Question: I am drawing the text on the image. text is drawn without any problem , but my text is dynamic sometimes its more characters or sometimes its less.
From below image you can see " , in that doesn't come .
I want all the Message to be displayed in the next line, because my Message is dynamic and i want to display it in 320 *480 size of image, here i am displaying small image just for testing purpose .
This is the Code for drawing Text :
'''
-(UIImage *)addText:(UIImage *)img text:(NSString *)text1{
int w = img.size.width;
int h = img.size.height;
//lon = h - lon;
CGColorSpaceRef colorSpace = CGColorSpaceCreateDeviceRGB();
CGContextRef context = CGBitmapContextCreate(NULL, w, h, 8, 4 * w, colorSpace, kCGImageAlphaPremultipliedFirst);
CGContextDrawImage(context, CGRectMake(0, 0, w, h), img.CGImage);
CGContextSetRGBFillColor(context, 0.0, 0.0, 1.0, 1);
char* text = (char *)[text1 cStringUsingEncoding:NSASCIIStringEncoding];
CGContextSelectFont (context, // 3
"Helvetica-Bold",
15,
kCGEncodingMacRoman);
CGContextSetTextDrawingMode(context, kCGTextFill);
CGContextSetRGBFillColor(context, 255, 255, 255, 1);
CGContextShowTextAtPoint(context, 4, 52, text, strlen(text));
CGImageRef imageMasked = CGBitmapContextCreateImage(context);
CGContextRelease(context);
CGColorSpaceRelease(colorSpace);
return [UIImage imageWithCGImage:imageMasked];
}
'''

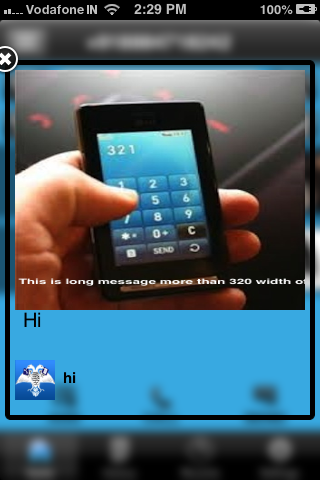
Answer: Use a UIImageView to display your image and add a UILabel as the subview of UIImageView.
1.configure your UILabel first:
'''
[yourLabel setNumberOfLines:0];
[yourLabel setLineBreakMode:NSLineBreakByWordWrapping];
'''
2.get your label frame with the contents length
'''
- (CGRect)labelFrameWithText:(NSString *)text
{
CGRect rect;
// the font of your text
UIFont *font = [UIFont systemFontOfSize:15.0];
NSDictionary *attributes = @{NSFontAttributeName: font};
// the first parametric CGSize is the max size that the rect's size can be
CGRect boundingRect = [title boundingRectWithSize:CGSizeMake(youImageWidth, 100.0)
options:NSStringDrawingUsesLineFragmentOrigin
attributes:attributes
context:nil];
//the rect of the UILabel
//This method returns fractional sizes (in the size component of the returned CGRect); to use a returned size to size views, you must use raise its value to the nearest higher integer using the ceil function.
rect = CGRectMake(yourLabelOriginX,
yourLabelOriginY,
ceil(boundingRect.size.width),
ceil(boundingRect.size.height));
return rect;
}
'''
3.change your label's frame and setText
------- old version ---------
'''
CGSize contentSize = [content sizeWithFont:font
constrainedToSize:CGSizeMake(maxWidth, maxHeight)
lineBreakMode: NSLineBreakByWordWrapping];
'''